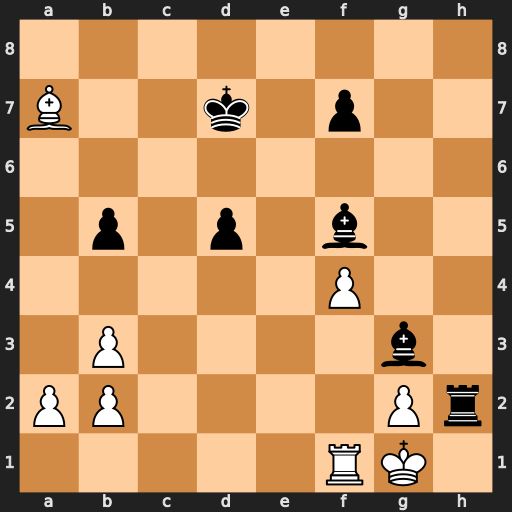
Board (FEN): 8/B2k1p2/8/1p1p1b2/5P2/1P4b1/PP4Pr/5RK1
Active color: w
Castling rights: -
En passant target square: -
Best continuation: Rf3 Rh4 Rxg3